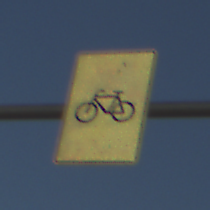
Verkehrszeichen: RadverkehrOhnePfeilsymbol
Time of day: SunriseSunset
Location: Outdoor (Nature)
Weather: Clear
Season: NotSpecified
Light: Natural